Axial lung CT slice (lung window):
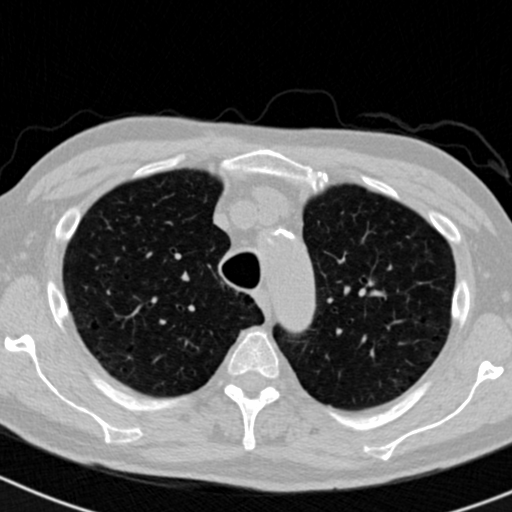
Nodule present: no